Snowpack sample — Loveland Pass, Silver Plume, Colorado, USA (2/11/26, 12:00 PM MST)
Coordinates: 39.663, -105.886
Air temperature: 35 °F
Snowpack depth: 82 cm
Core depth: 30 cm
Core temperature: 28.4 °F
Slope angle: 13°, slope face: 12°
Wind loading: high
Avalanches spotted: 1
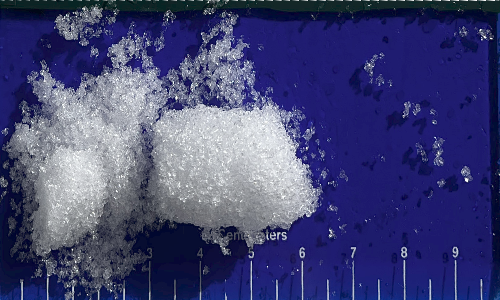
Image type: core
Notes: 1 small avalanche spotted on the north side of the bowl, lots of wind loading